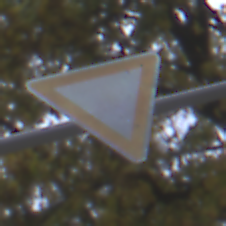
Verkehrszeichen: VorfahrtGewaehren
Umgebung: Outdoor, Urban
Tageszeit: MorningAfternoon
Wetter: Overcast
Licht: Natural
Jahreszeit: NotSpecified
Kontrast: LowContrast